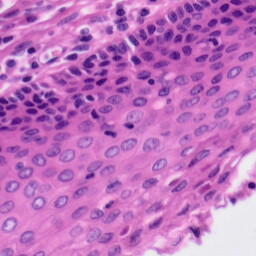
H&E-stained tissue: Tonsil